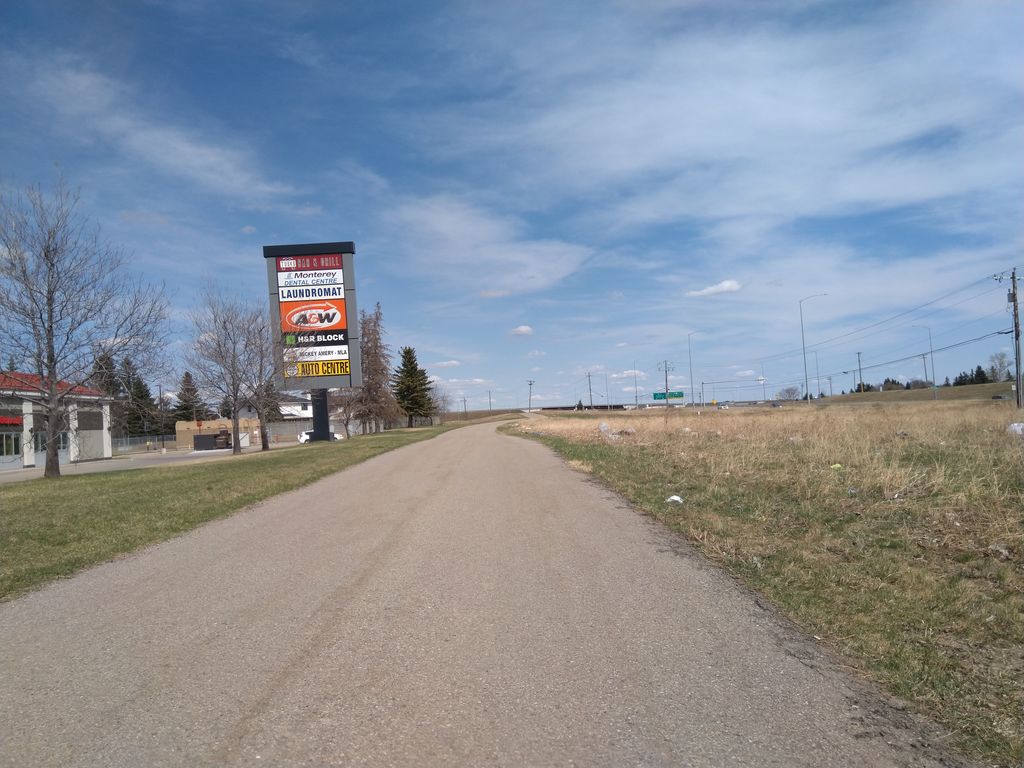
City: calgary